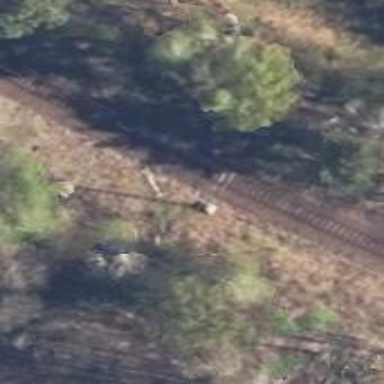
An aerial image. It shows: Railway with electrified contact lines.